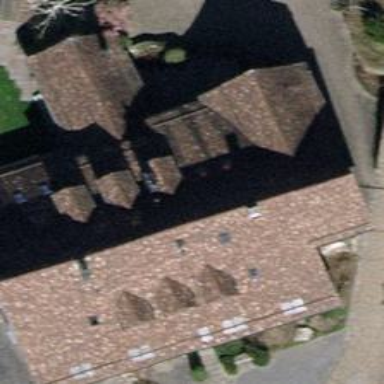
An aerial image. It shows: Building with pitched roof.